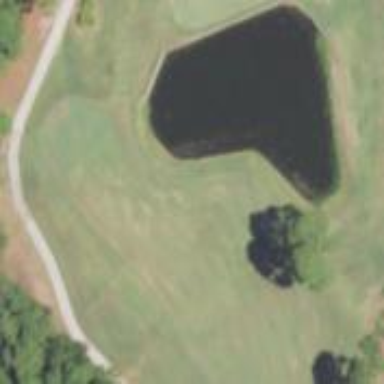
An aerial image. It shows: Scenic view of water hazard on golf course. The natural water feature adds beauty to the landscape.